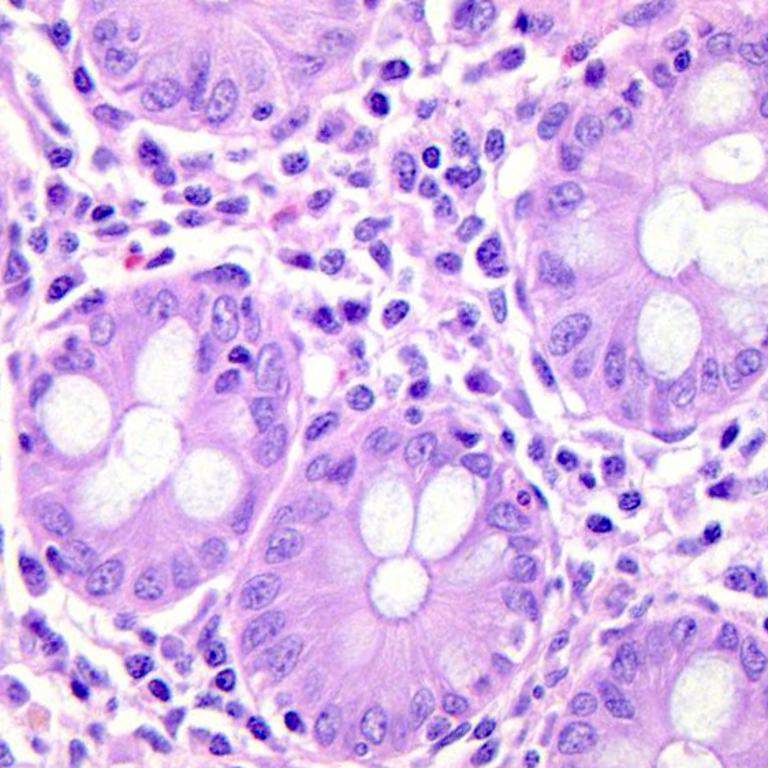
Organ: colon
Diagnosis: benign